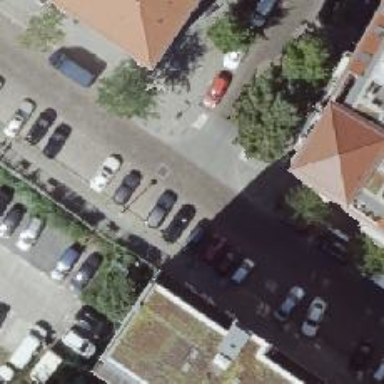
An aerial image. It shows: Residential road with sidewalks on both sides. There is parking lane on both sides of the road with parallel orientation on the left side.